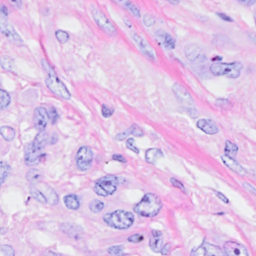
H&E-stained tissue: Breast